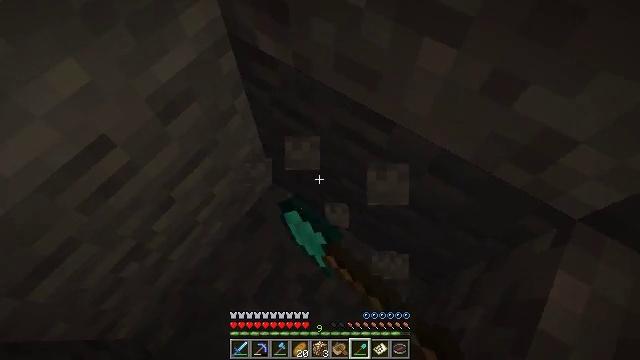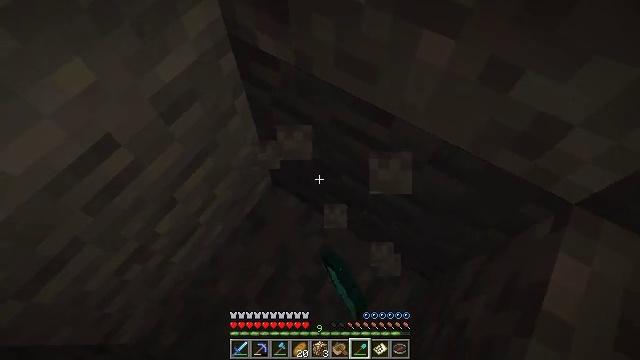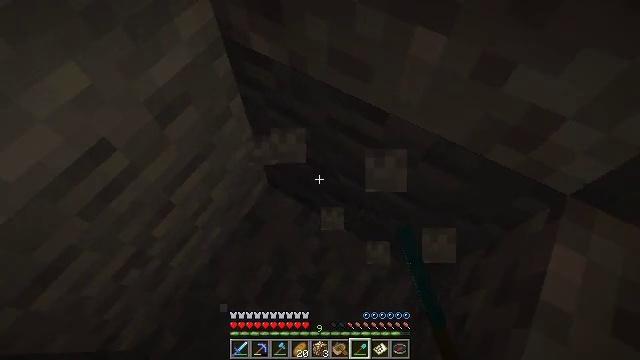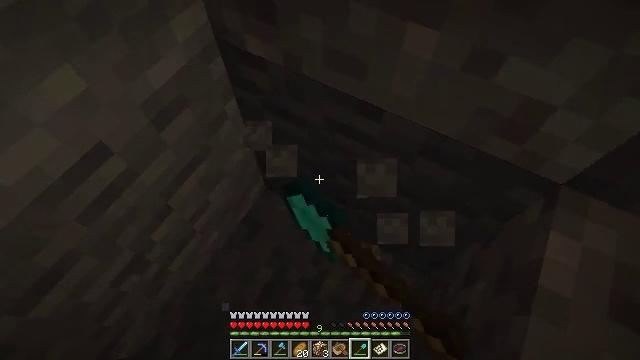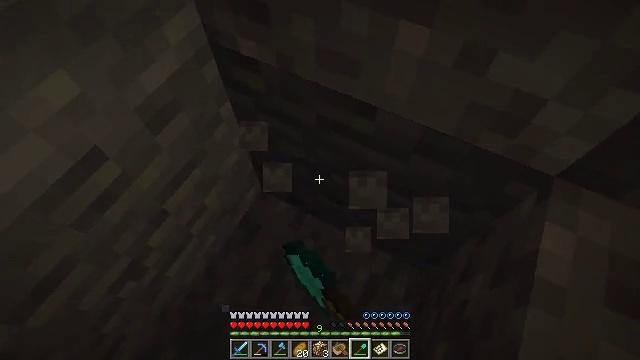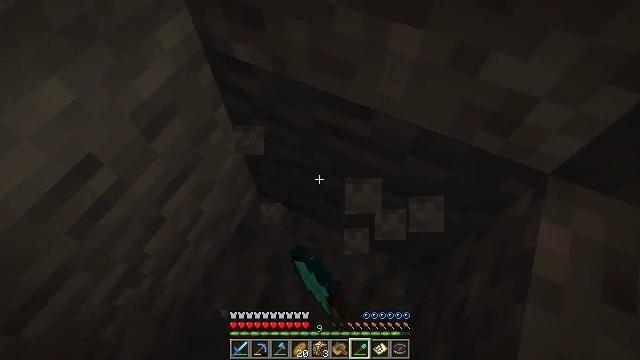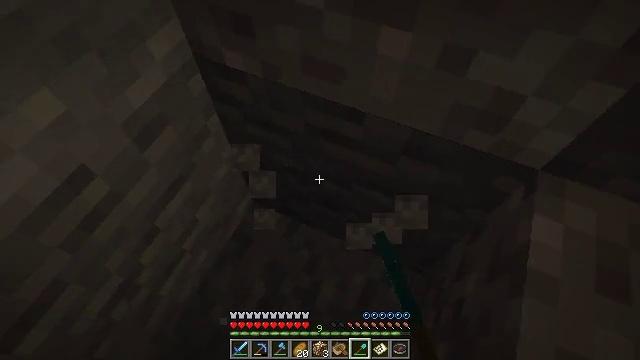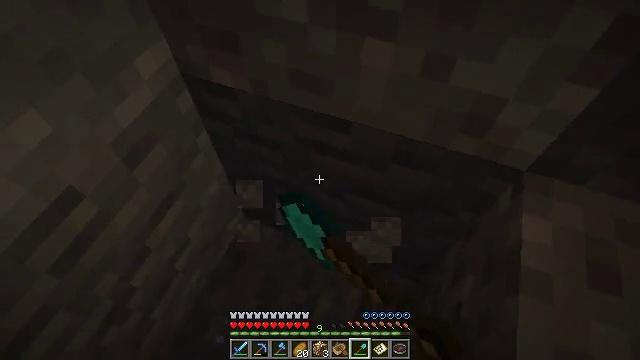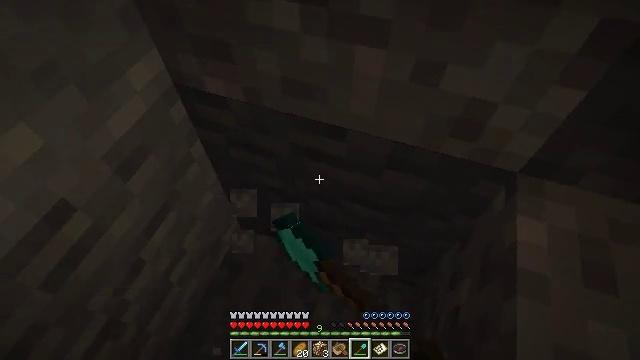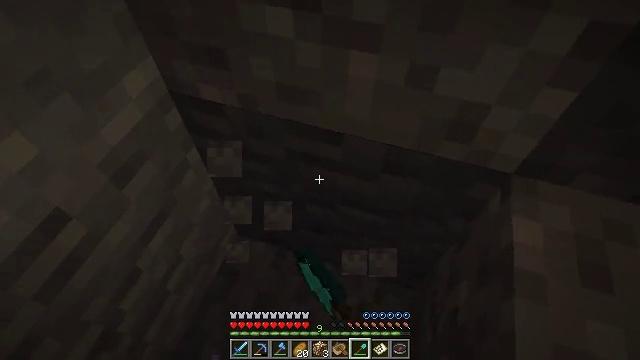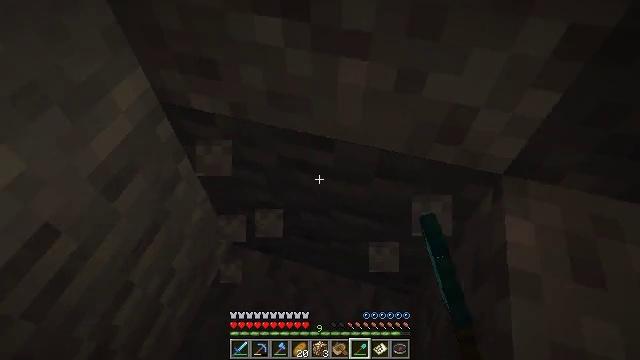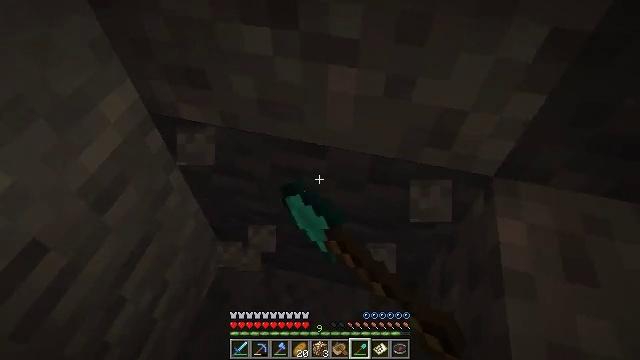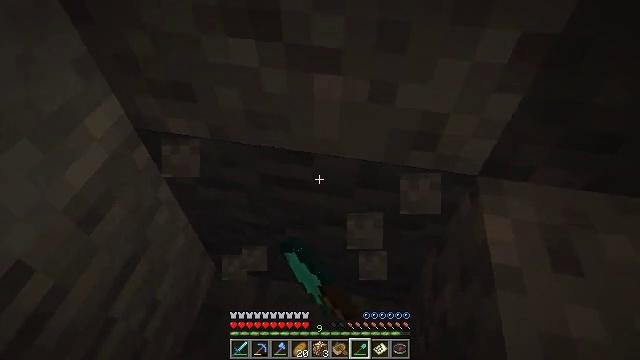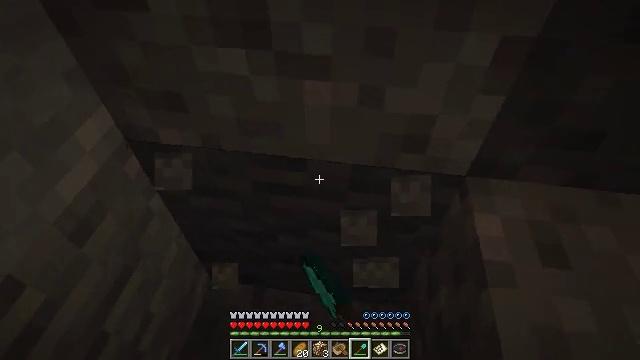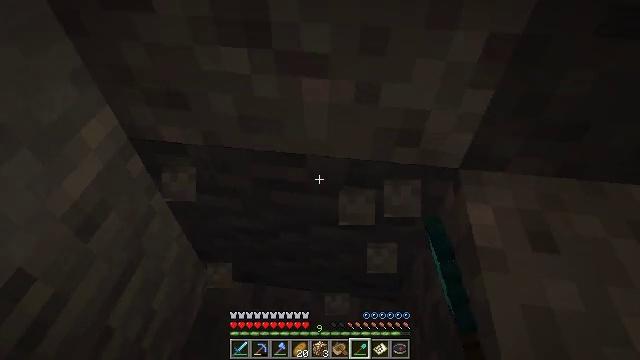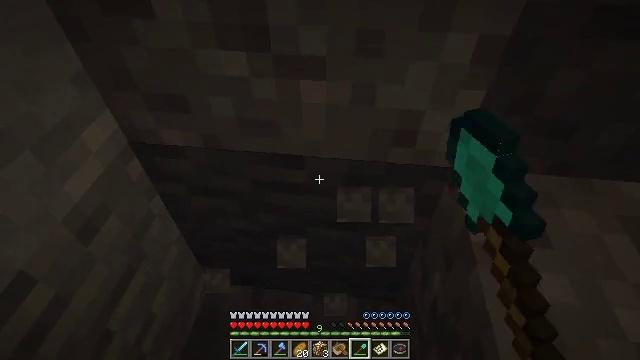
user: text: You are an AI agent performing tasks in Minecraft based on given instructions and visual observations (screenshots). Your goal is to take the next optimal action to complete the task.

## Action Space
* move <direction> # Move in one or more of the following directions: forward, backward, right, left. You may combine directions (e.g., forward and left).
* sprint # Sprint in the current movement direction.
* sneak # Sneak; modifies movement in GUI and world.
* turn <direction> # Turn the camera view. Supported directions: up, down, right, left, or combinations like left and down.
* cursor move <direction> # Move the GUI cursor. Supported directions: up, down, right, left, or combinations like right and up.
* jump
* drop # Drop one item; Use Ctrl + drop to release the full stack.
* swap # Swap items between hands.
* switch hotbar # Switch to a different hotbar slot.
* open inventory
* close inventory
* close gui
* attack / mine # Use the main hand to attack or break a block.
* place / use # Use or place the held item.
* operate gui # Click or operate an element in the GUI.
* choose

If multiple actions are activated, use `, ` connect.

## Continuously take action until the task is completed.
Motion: motion action
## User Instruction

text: Gather the dark oak door by attacking it.
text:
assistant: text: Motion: turn right and up, attack / mine
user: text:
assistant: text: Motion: turn right, attack / mine
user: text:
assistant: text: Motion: turn right, attack / mine
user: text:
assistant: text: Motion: turn right, attack / mine
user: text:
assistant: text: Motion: turn right, attack / mine
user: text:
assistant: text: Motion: turn right and up, attack / mine
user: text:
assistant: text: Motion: turn right and up, attack / mine
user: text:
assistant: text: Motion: turn right and up, attack / mine
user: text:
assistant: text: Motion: turn right and up, attack / mine
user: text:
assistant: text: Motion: turn right and up, attack / mine
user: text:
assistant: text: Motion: turn right and up, attack / mine
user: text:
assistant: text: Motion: move back, turn right and up, attack / mine
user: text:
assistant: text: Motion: move back, turn right and up, attack / mine
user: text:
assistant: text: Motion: move back, turn right, attack / mine
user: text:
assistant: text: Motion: move back, attack / mine
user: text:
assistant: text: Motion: move back, attack / mine
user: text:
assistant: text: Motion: move back, attack / mine
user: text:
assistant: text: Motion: move back, attack / mine
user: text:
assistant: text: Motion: attack / mine
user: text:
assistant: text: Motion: attack / mine
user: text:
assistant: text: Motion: attack / mine
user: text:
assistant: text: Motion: attack / mine
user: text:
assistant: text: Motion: attack / mine
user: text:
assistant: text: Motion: attack / mine
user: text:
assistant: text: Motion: attack / mine
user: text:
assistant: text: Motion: attack / mine
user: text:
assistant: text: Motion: turn right and up, attack / mine
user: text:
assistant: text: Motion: turn right and up, attack / mine
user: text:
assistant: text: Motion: turn right and up
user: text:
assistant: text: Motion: turn right and up